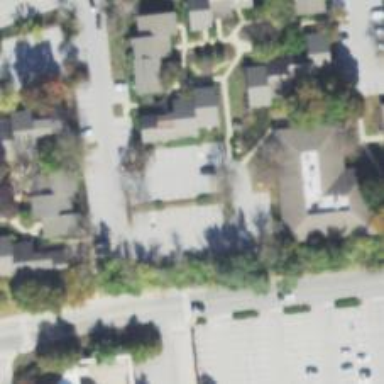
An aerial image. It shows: Healthcare clinic.